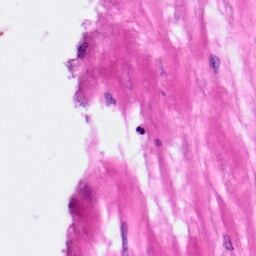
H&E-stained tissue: Pancreatic